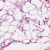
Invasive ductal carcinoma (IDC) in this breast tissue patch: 0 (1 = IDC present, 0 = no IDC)